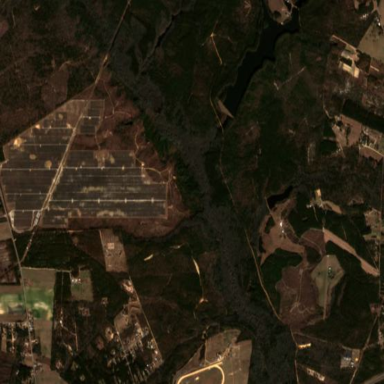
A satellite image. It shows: Solar photovoltaic power plant surrounded by fence.